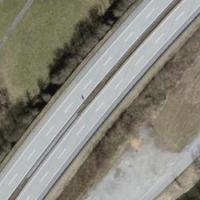
EUNIS habitat code: 57
Species observed at this site:
Lamium galeobdolon